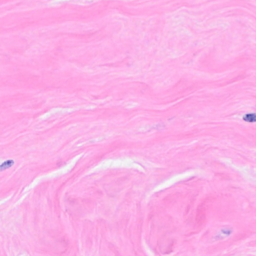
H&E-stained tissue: Breast